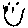
Label: smiley face